Interaction volume radius: 5 \u00c5
Interaction volume height: 35 \u00c5
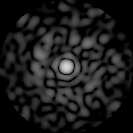
Disorder parameter: 0.8379